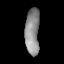
Tissue: lung
Cell type: Fibroblasts
Senescence score: 0.5991
Nuclear area (px): 644
Mean DAPI intensity: 143.134